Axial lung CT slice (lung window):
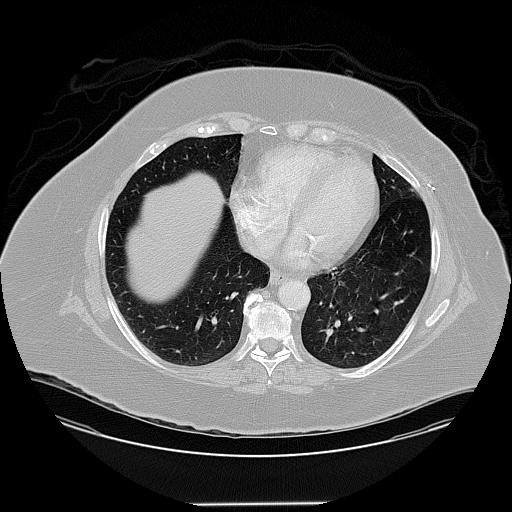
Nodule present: no